Question: I am really new to Cassandra and node.js now. I am trying to insert 200 data and it seems they are inserted into DB.
'''
var client = new cassandra.Client({contactPoints: ['127.0.0.1'], keyspace: 'big'});
var insertRepo = 'INSERT INTO big.repo_info (id, name, full_name) '
+ 'VALUES(?, ?, ?);';
for (var i = 0, len = items.length; i < len; i++) {
console.log(items[i].id, items[i].name, items[i].full_name);
client.execute(insertRepo,
[items[i].id, items[i].name, items[i].full_name],
{ prepare : true },
function (err) {
if (err) {
console.log(err);
} else {
console.log('done')
}
});
};
'''
However, after this transaction, it seems that the program is waiting for something without really done. So, I just press 'ctrl-c' to exit the program. Is it normal or do I need to do something for this?
I think I missed something.

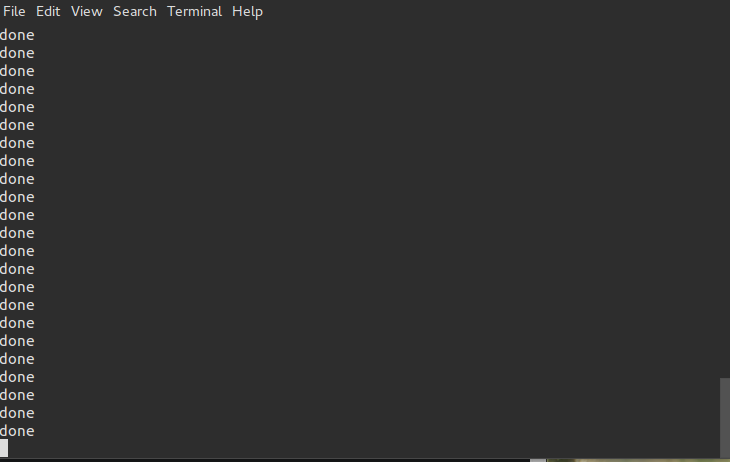
Answer: Node.js event loop will stay active until open connections are closed.
In this case, it means you need to call 'client.shutdown()'.
Also, consider that 'client.execute()' is an async operation, so invoking it from a sync loop it is generally not a good idea. You can use a workflow library instead, like the <URL> library.
'''
async.timesSeries(items.length, function (n, next) {
var params = [ items[i].id, items[i].name, items[i].full_name];
client.execute(insertQuery, params, { prepare: true }, next);
}, function allFinished(err) {
client.shutdown();
});
'''
Check <URL> method for more information.